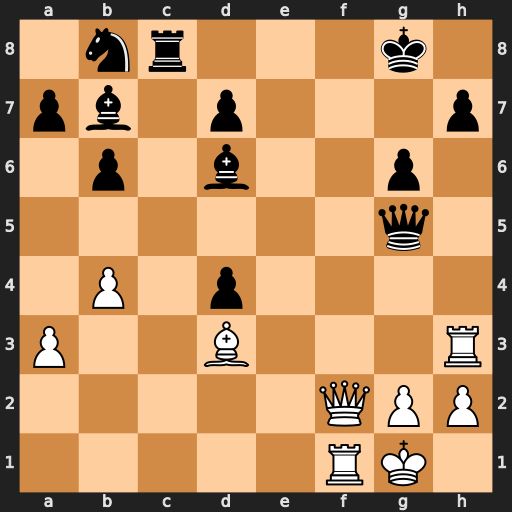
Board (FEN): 1nr3k1/pb1p3p/1p1b2p1/6q1/1P1p4/P2B3R/5QPP/5RK1
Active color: w
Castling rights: -
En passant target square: -
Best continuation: Qf7+ Kh8 Rxh7#